Question: I have a really simply mark-up for a home/index screen/page for a jQM app:
'''
<div id="home" class="container" data-role="page">
<div class="grid-quarter">
<a class="ui-link">
<span class="grid-icon-container">
<span class="grid-icon icon-lock"></span>
<span class="grid-icon-text">LABEL TEXT</span>
</span>
</a>
</div>
<!-- 3 x the same -->
</div>
'''
### Problem
Now that works fine on jsFiddle, but as soon as I throw the exact same code in my jQM app, the js '.height()' function (and every other try to get the height of an element) fails.
I wrote a function that checks every bit on any chance to determine the height and fails with jQM. It fails even if I'm trying to get it directly from the DOM object. And even when I see the DOM-object having the exact height set. Fun as it is: The '.width()' gets output correct.
I don't know where to start debugging this issue. Any help is appreciated. Thanks.
---
### Testing code
'''
// Trigger on Load and Resize
$( '#home' ).on(
'pageinit'
,function( event )
{
fitIconFont( '.icon-font' );
}
);
// Fit on Window size change
$( window ).resize( function()
{
fitIconFont( '.icon-font' );
} );
function fitIconFont( class_name )
{
// DEBUG
jQuery( class_name ).each( function( index, element )
{
// WORKS:
$( this ).on( 'click', function ()
{
console.log( $( this ).height() );
} );
console.log( $( element ).css('width') );
console.log( $( element ).width() );
// FAILS with 20px as output
console.log( $( element ).css('height') );
console.log( $( element ).height() );
console.log( element.scrollHeight );
console.log( element.offsetHeight );
console.log( element.clientHeight );
console.log( element );
console.log( $( this ).height() );
console.log( $( this ).css('height') );
console.log( this.scrollHeight );
console.log( this.offsetHeight );
console.log( this.clientHeight );
console.log( this );
} );
}
'''
### Screenshot from Chrome dev bar

<URL>
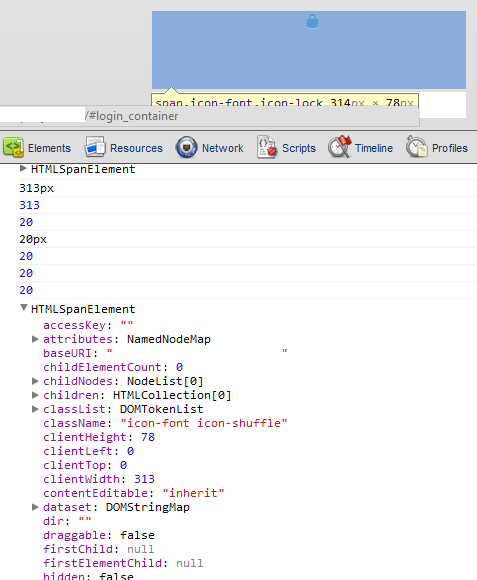
Answer: For some reason, the whole thing only works with adding both 'on( 'pageinit' )' '( document ).ready()'.
Don't know why, but this way triggers right on desktop as well as mobile devices. Fun as it is: If I'm only using one of both: Nada, nothing, nix works.